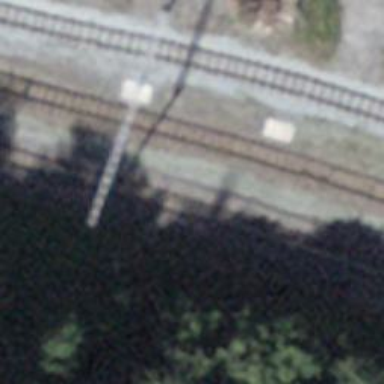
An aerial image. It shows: Narrow-gauge railway siding with electrified contact lines. It consists of one track.